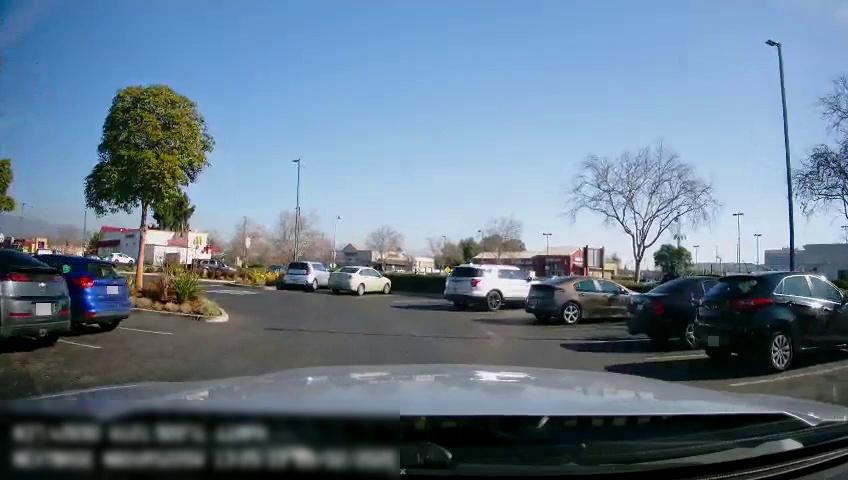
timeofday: Day
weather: Sunny
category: Drivable Space
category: Vehicles | SUV
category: Vehicles | Truck
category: Vehicles | Car
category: Vehicles | Car
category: Vehicles | SUV
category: Vehicles | Car
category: Vehicles | SUV
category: Vehicles | Car
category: Vehicles | Car
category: Vehicles | SUV